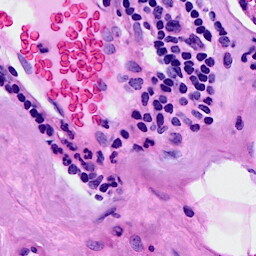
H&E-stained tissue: Breast